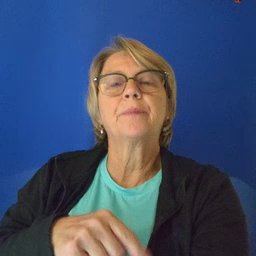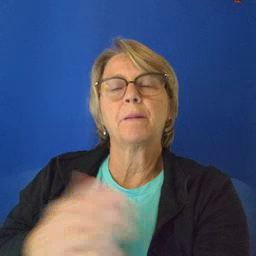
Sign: feet